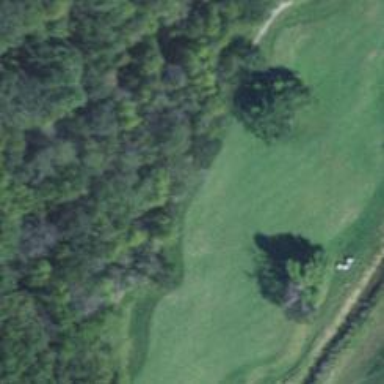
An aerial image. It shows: View of golf hole.